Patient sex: M
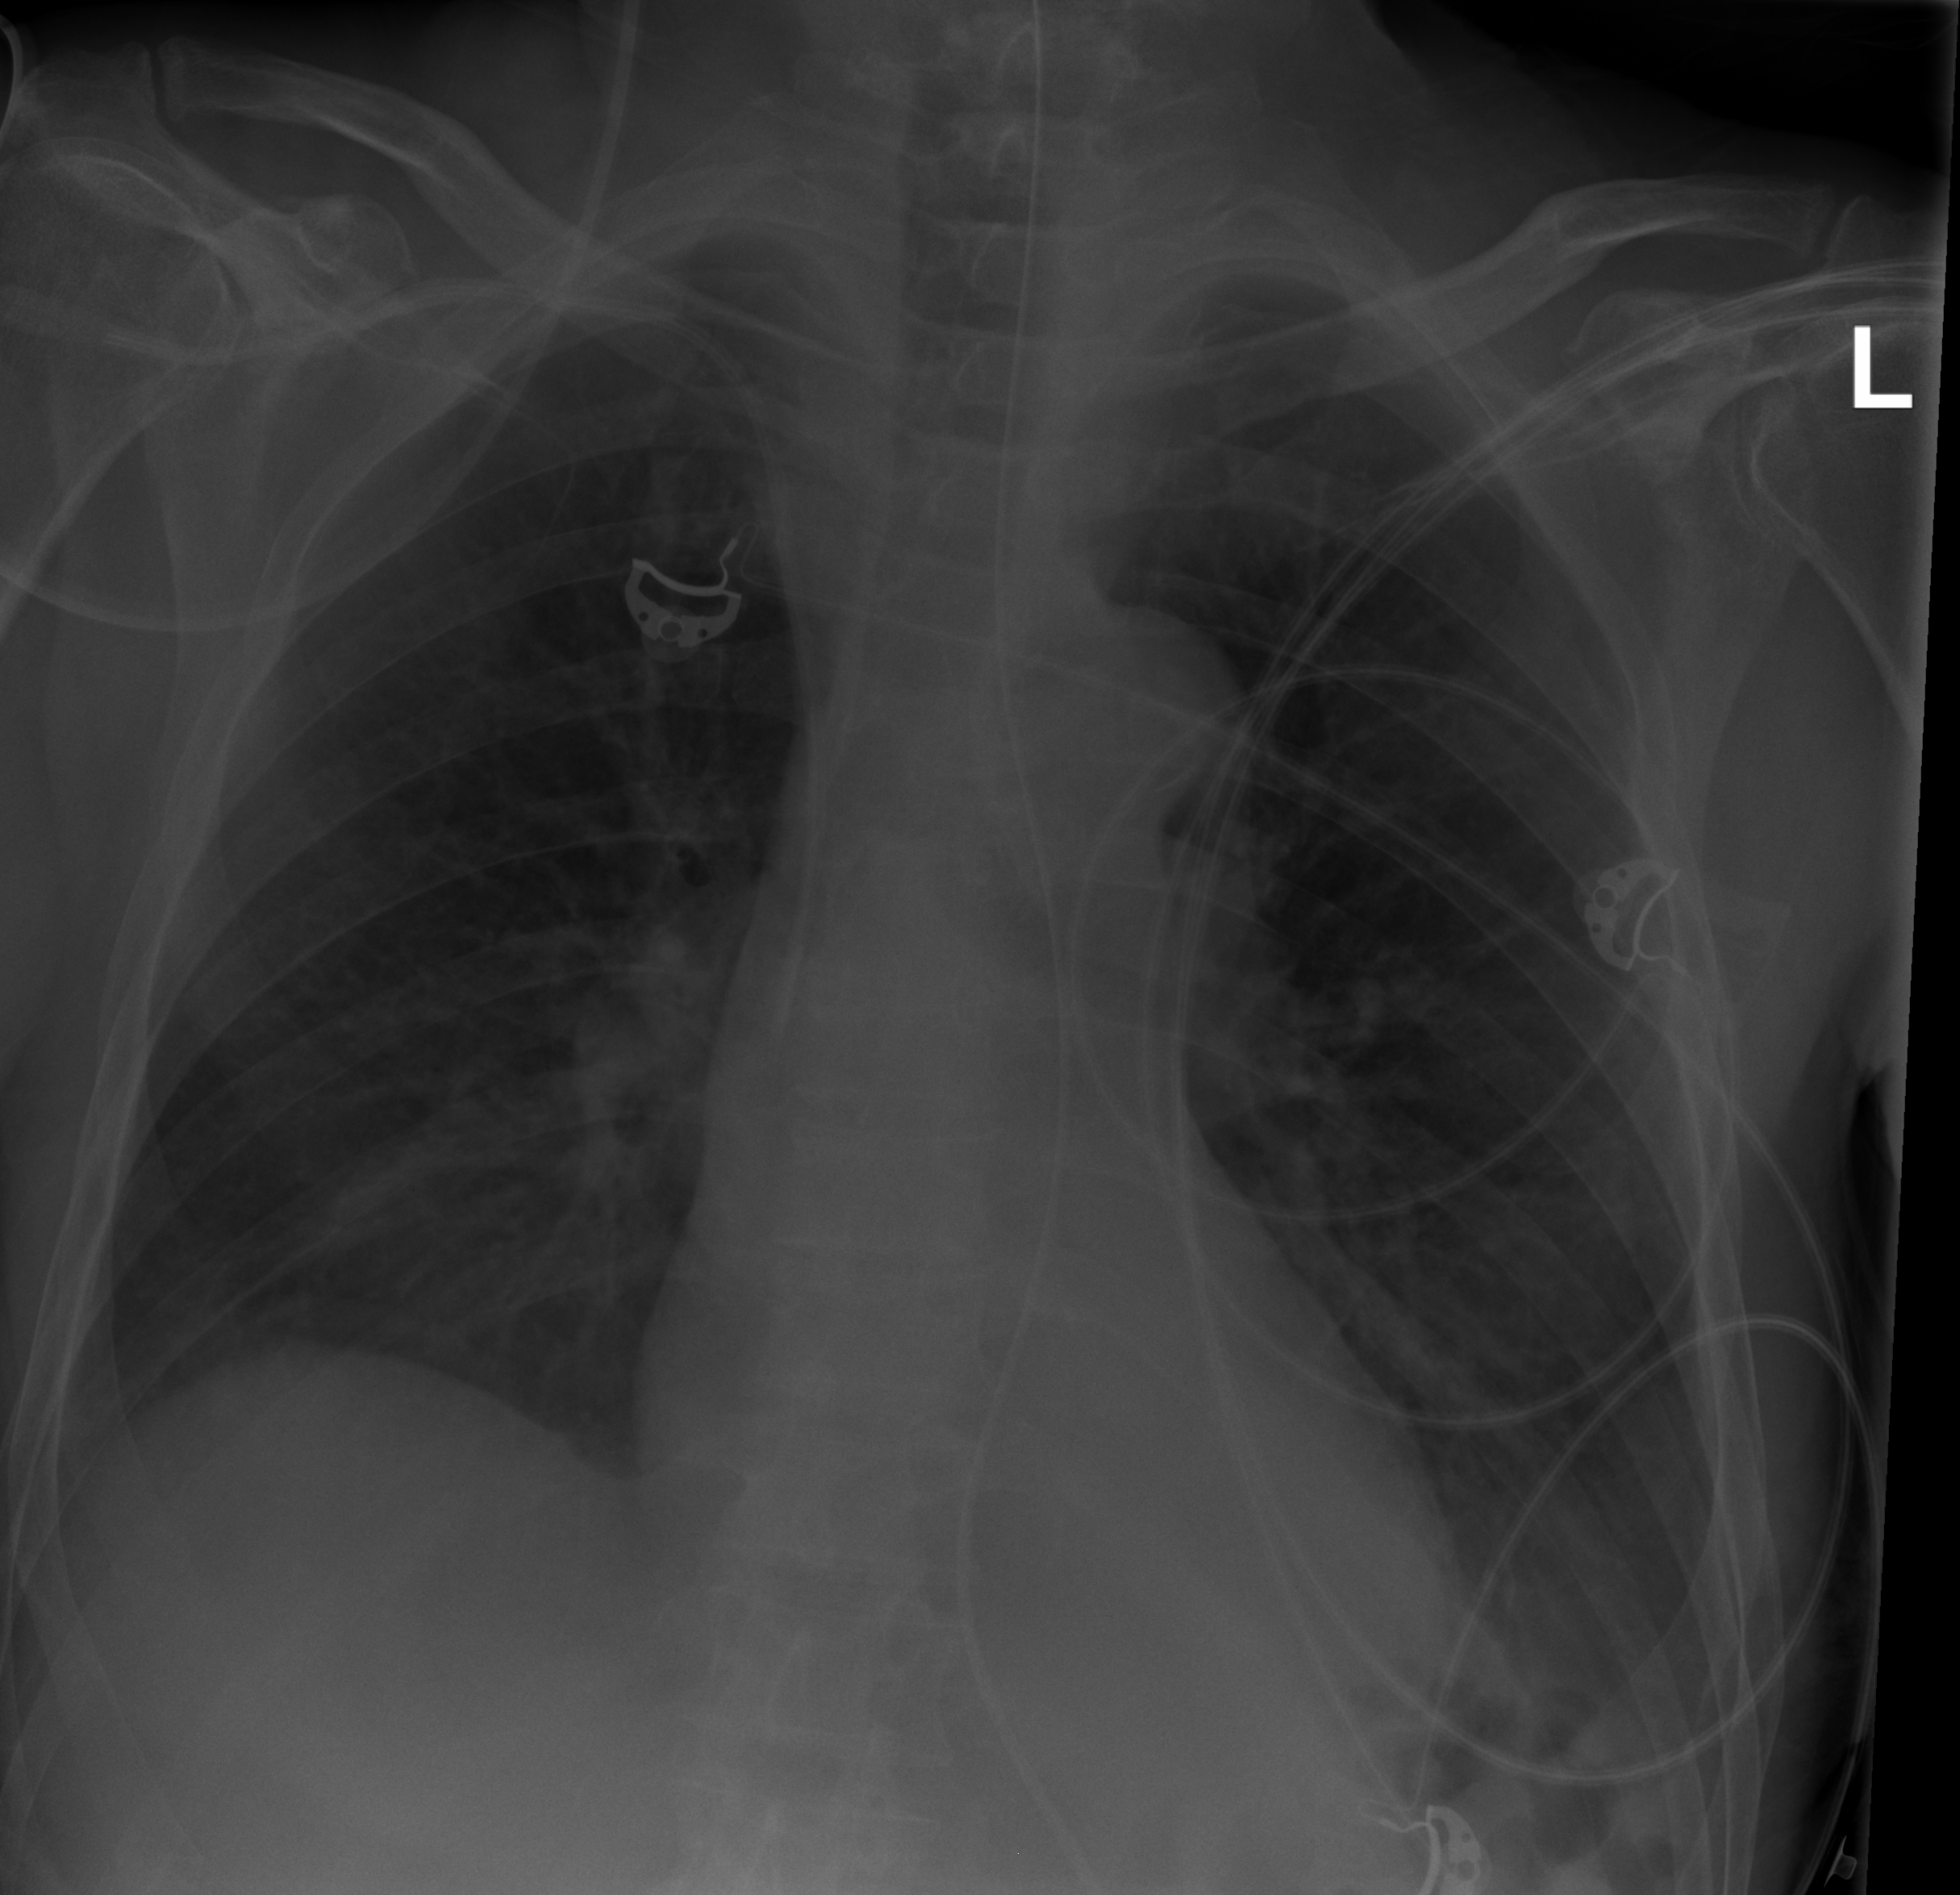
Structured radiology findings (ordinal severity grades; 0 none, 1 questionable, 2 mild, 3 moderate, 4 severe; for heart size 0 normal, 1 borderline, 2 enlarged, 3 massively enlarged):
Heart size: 0
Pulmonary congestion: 0
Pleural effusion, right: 0
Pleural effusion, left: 2
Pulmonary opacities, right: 0
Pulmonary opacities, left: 0
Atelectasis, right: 0
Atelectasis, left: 2